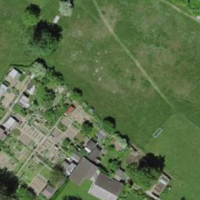
EUNIS habitat code: 53
Species observed at this site:
Tachybaptus ruficollis
Corvus corone
Podiceps cristatus
Cyanistes caeruleus
Fulica atra
Anas platyrhynchos
Chloris chloris
Aythya fuligula
Passer domesticus
Fringilla coelebs
Carduelis carduelis
Turdus merula
Chroicocephalus ridibundus
Phalacrocorax carbo
Phylloscopus collybita
Cygnus olor
Gallinula chloropus
Mareca strepera
Parus major
Erithacus rubecula
Hirundo rustica
Mergus merganser
Milvus milvus
Pica pica
Columba livia
Cornus sanguinea
Picus viridis
Motacilla alba